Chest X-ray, AP view. Patient: 71 years old, sex M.
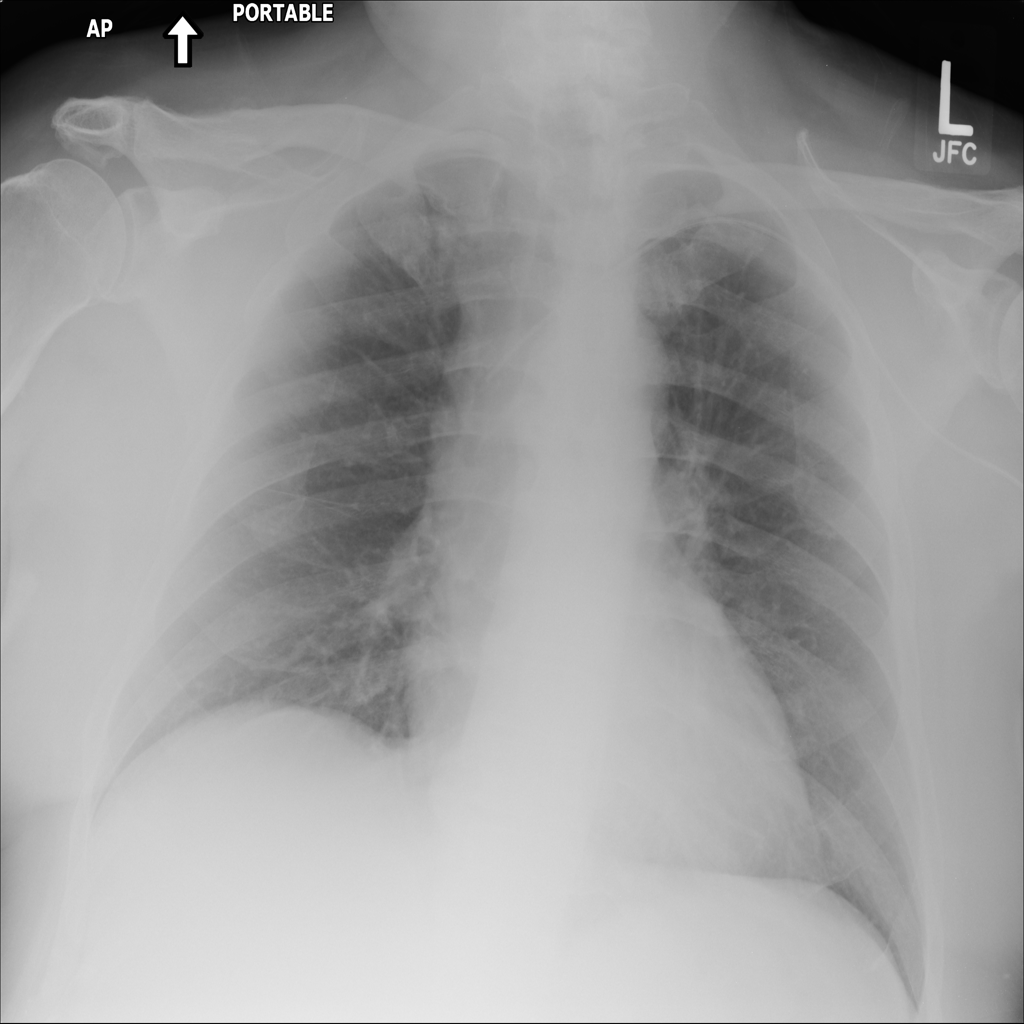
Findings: No Finding